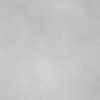
Atmospheric dust classification: dusty